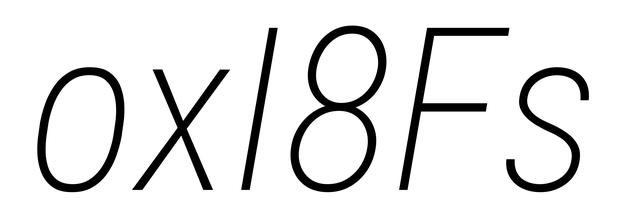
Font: Roboto-Italic_Condensed_ExtraLight_Italic